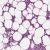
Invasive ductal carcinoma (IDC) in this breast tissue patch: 0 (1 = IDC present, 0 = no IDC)